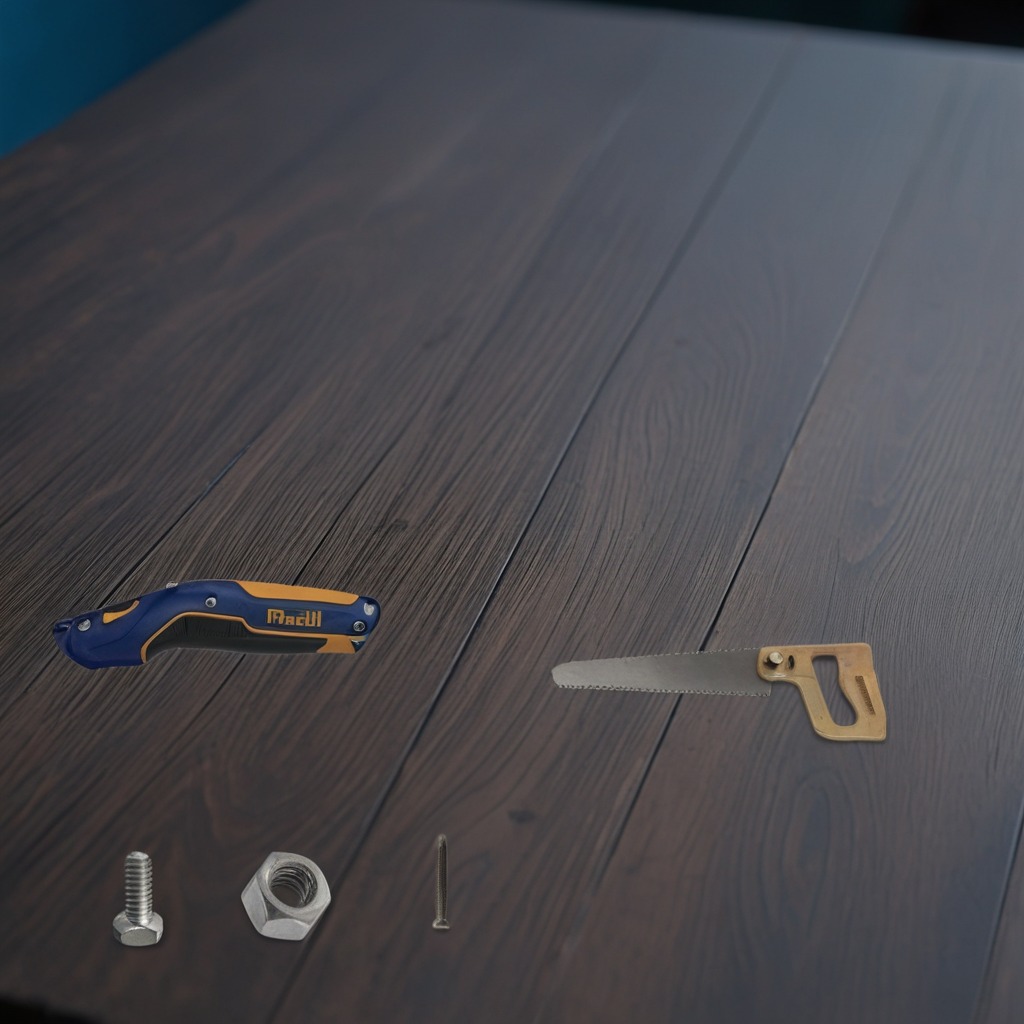
A metal saw is lying on a table.